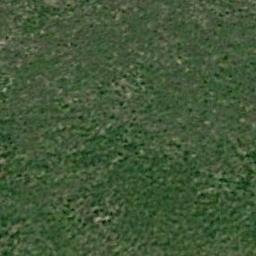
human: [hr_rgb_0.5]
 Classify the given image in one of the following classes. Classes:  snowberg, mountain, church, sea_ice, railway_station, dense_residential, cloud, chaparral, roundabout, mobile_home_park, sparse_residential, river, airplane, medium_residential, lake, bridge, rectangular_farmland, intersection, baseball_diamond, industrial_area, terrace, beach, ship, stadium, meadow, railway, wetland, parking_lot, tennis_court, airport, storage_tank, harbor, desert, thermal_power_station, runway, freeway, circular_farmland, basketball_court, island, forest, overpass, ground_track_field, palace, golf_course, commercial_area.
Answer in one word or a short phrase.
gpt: meadow